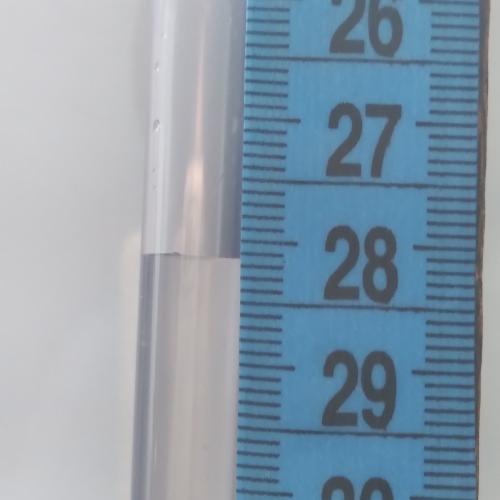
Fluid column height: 28.1 cm